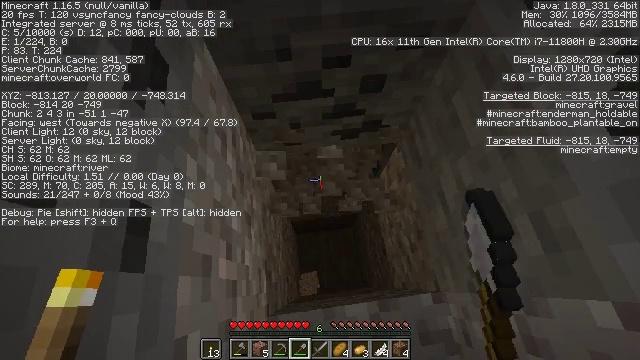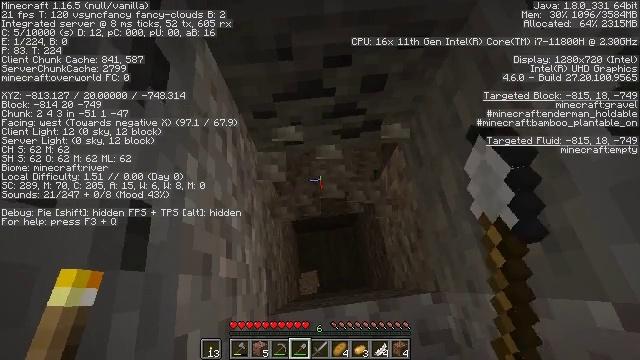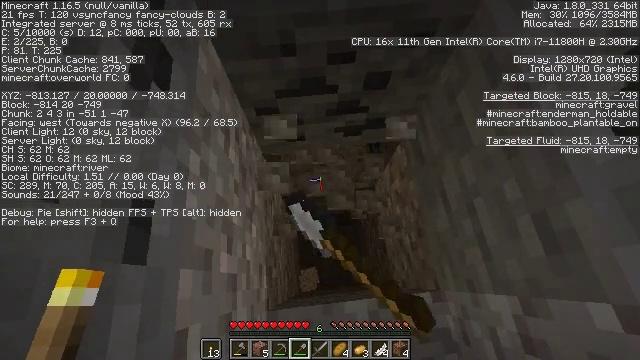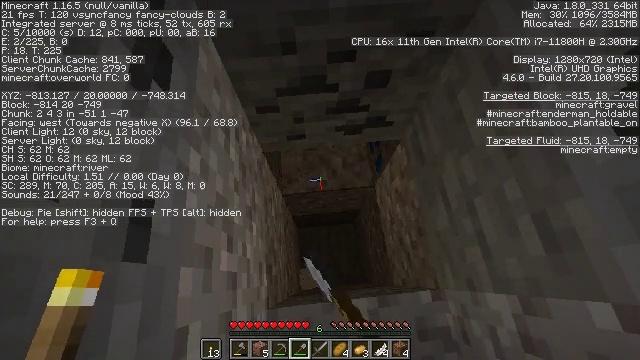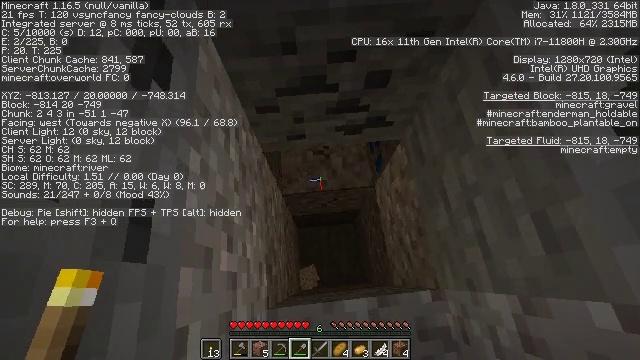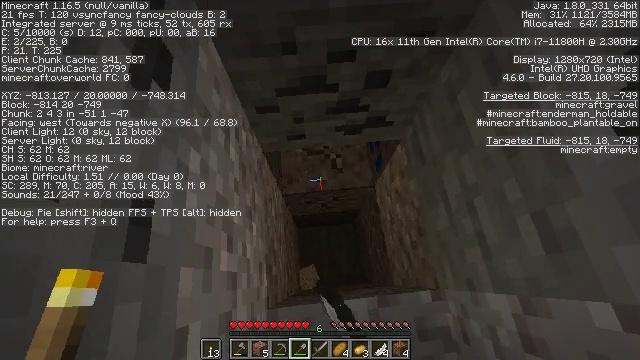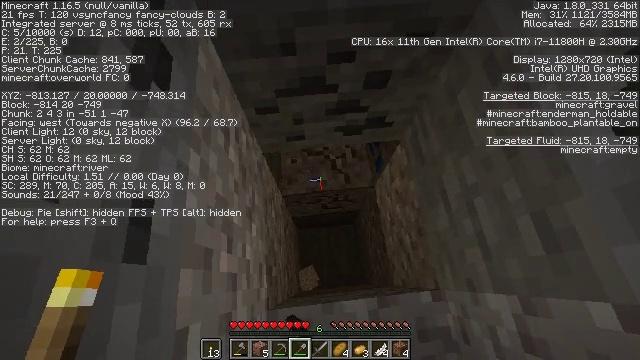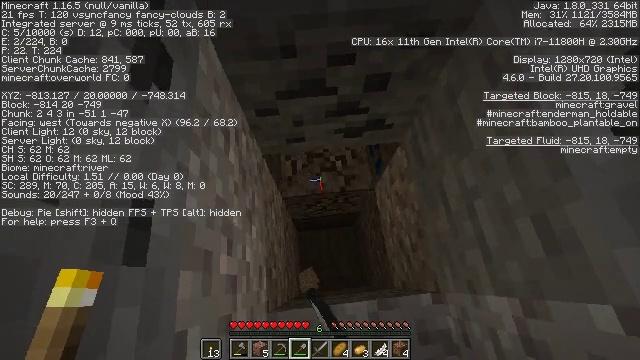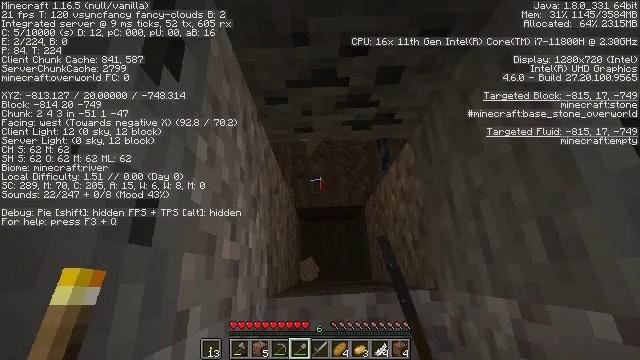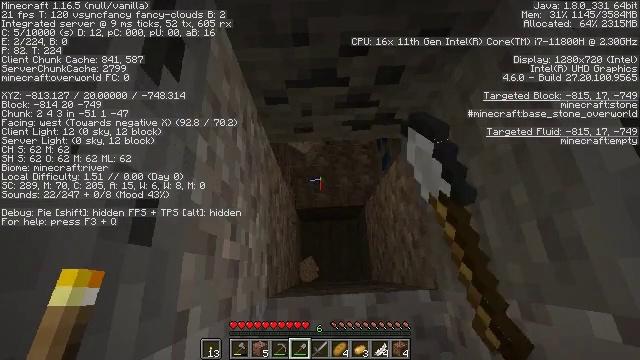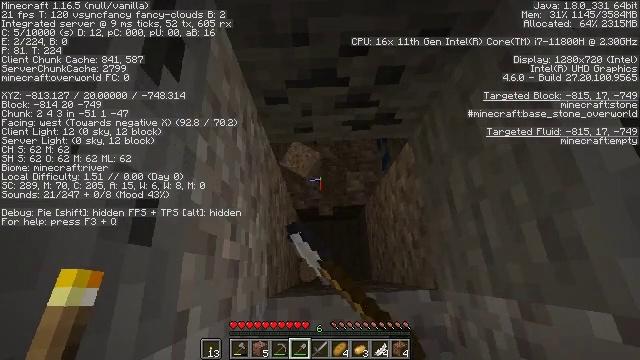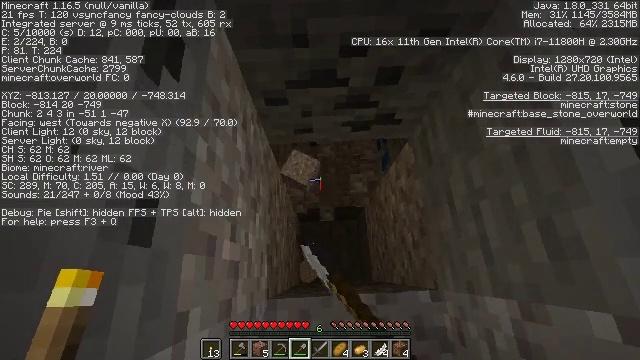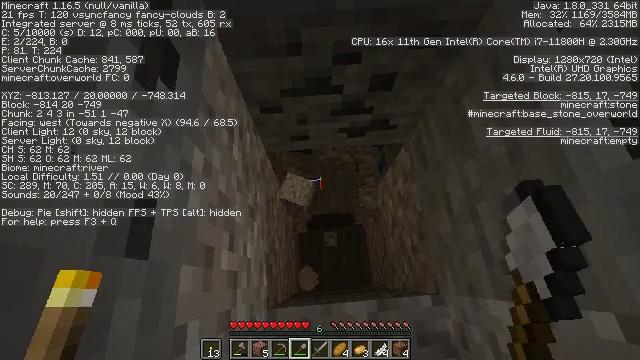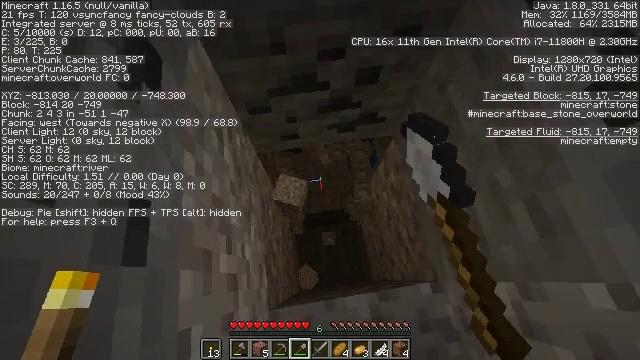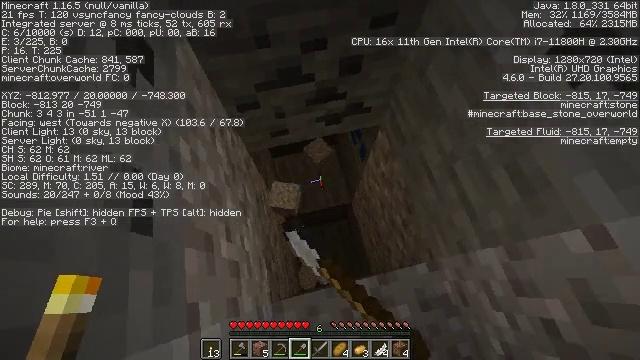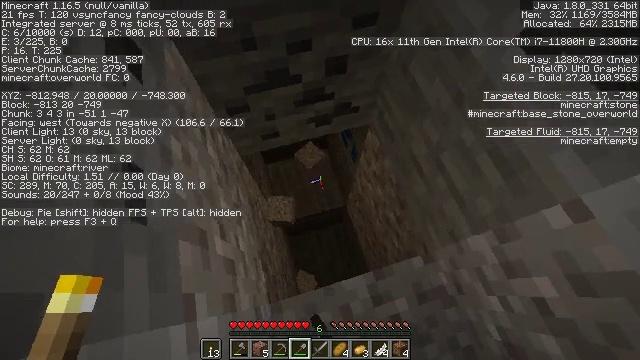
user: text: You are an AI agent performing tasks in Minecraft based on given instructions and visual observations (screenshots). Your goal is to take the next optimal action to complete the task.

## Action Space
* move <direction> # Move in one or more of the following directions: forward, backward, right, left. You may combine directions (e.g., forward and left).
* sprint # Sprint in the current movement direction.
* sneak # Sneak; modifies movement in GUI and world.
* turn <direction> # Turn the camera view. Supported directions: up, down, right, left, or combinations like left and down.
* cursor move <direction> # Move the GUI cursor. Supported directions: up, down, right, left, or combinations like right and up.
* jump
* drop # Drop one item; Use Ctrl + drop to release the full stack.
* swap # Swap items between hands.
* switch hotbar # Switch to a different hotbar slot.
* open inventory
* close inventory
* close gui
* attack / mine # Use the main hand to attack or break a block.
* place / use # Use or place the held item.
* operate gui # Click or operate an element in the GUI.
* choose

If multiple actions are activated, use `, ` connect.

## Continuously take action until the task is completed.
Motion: motion action
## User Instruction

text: Collect gravel for your inventory.
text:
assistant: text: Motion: attack / mine
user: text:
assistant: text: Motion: attack / mine
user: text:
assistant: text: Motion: attack / mine
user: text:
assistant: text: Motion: attack / mine
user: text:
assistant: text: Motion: attack / mine
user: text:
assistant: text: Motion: attack / mine
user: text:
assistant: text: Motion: attack / mine
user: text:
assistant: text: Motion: turn left and down, attack / mine
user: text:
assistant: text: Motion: attack / mine
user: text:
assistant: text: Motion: attack / mine
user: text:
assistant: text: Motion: attack / mine
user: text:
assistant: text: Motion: turn right and up, attack / mine
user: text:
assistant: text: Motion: move back, turn right, attack / mine
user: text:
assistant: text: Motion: turn right and up, attack / mine
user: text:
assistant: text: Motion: turn right and up, attack / mine
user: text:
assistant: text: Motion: attack / mine
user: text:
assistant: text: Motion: turn right, attack / mine
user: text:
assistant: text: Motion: turn right, attack / mine
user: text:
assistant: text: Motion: turn right, attack / mine
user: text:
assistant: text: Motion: turn right, attack / mine
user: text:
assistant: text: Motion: turn right, attack / mine
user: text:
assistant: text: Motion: turn right, attack / mine
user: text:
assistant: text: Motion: turn right, attack / mine
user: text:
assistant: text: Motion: turn right, attack / mine
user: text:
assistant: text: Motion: turn right, attack / mine
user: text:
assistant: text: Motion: turn right, attack / mine
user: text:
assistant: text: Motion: attack / mine
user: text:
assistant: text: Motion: attack / mine
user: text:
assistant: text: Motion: attack / mine
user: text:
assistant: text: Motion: turn right, attack / mine